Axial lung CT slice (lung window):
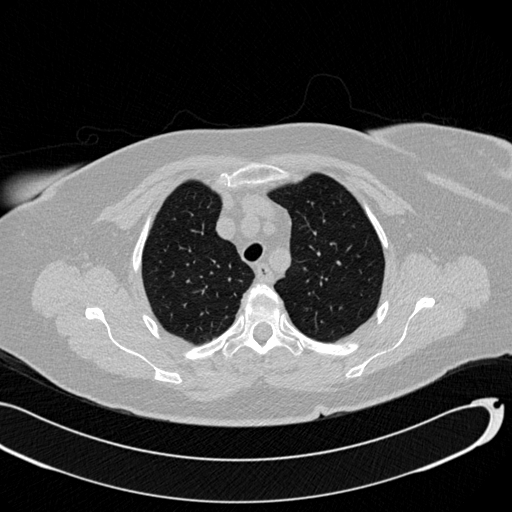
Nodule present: no